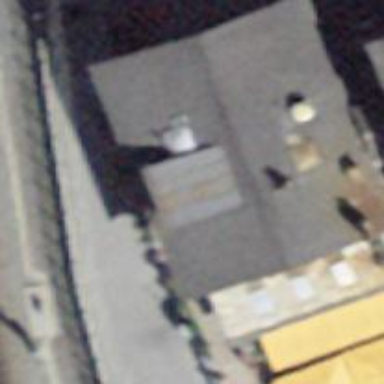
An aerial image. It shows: Restaurant.